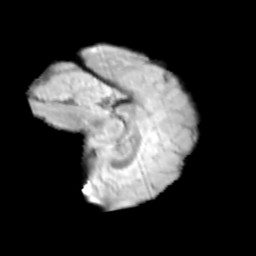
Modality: T2w
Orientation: sagittal
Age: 13
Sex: male
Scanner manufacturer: siemens
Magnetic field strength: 3 T
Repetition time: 3.8 s
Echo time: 0.07 s